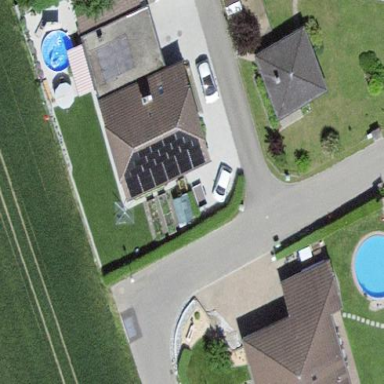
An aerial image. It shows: Residential building.